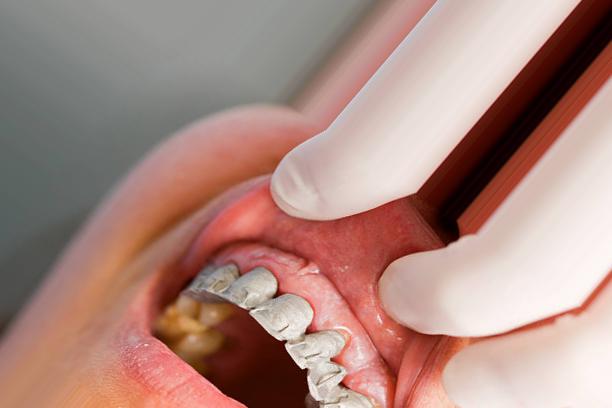
Condition: Tooth Discoloration